Field crop: maize
Growth stage: 2
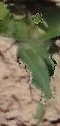
Species: maize